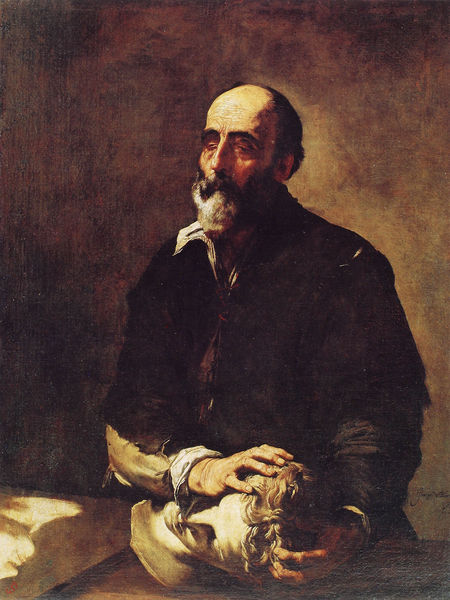
Titel: Der Tastsinn (Der Blinde Von Gambassi)
Künstler: Jusepe de Ribera
Institution: Madrid, Museo del Prado
Schlagwörter: dunkel, kopf, mann, braun, frau, hintergrund, marmor, schwarz, tisch, rot, malerei, anzug, augen, trauer, hände, niederlande, öl, haare, blind, tasten, griechisch, holländisch, skultur, blinde, holländiscg